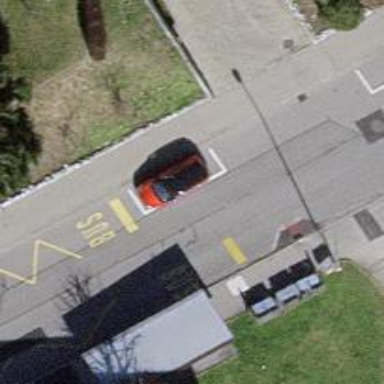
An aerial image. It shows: Bus stop with designated stop position for public transport.